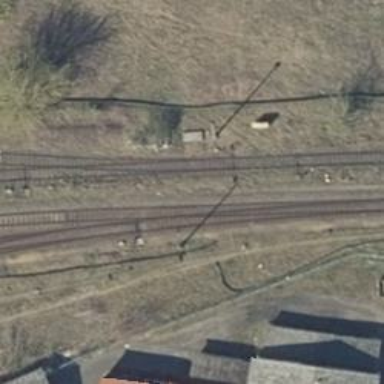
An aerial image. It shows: Railway switch with the turnout on the right side.